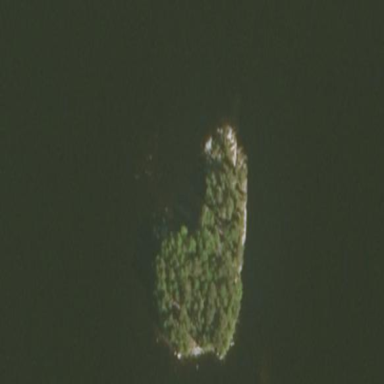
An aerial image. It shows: Image showing island.